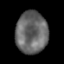
Tissue: lung
Cell type: Others
Senescence score: 0.2138
Nuclear area (px): 1319
Mean DAPI intensity: 103.24